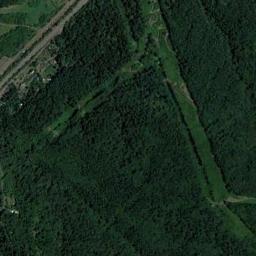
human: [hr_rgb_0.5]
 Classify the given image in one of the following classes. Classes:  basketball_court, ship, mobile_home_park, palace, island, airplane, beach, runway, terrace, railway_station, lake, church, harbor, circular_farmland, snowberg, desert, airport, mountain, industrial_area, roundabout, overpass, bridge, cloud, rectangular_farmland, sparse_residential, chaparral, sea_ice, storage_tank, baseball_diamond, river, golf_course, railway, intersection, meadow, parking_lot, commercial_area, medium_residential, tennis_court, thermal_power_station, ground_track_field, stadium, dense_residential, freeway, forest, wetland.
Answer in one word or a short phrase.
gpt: forest